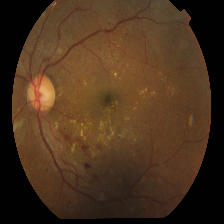
Diabetic retinopathy grade: Proliferative DR